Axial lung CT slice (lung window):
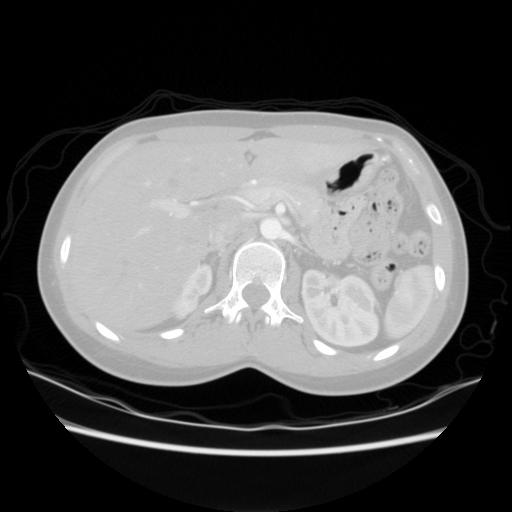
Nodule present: no